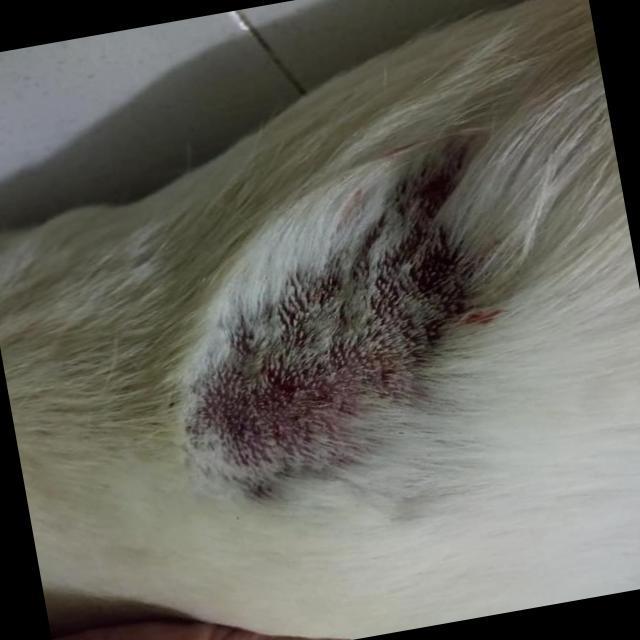
Canine dermatitis — inflammation of the skin presenting with erythema, pruritus, papules, and excoriation. May be allergic, contact, or atopic in origin.